Field crop: maize
Growth stage: 1
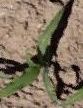
Species: maize